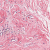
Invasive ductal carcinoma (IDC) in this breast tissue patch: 0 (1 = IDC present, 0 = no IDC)